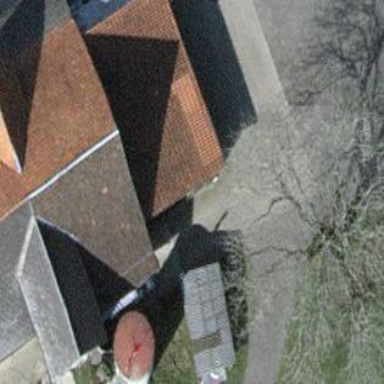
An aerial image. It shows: View of roof of building.